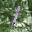
Label: 1